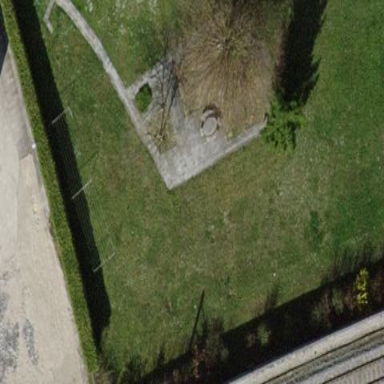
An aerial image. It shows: Playground area for leisure land.